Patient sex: M
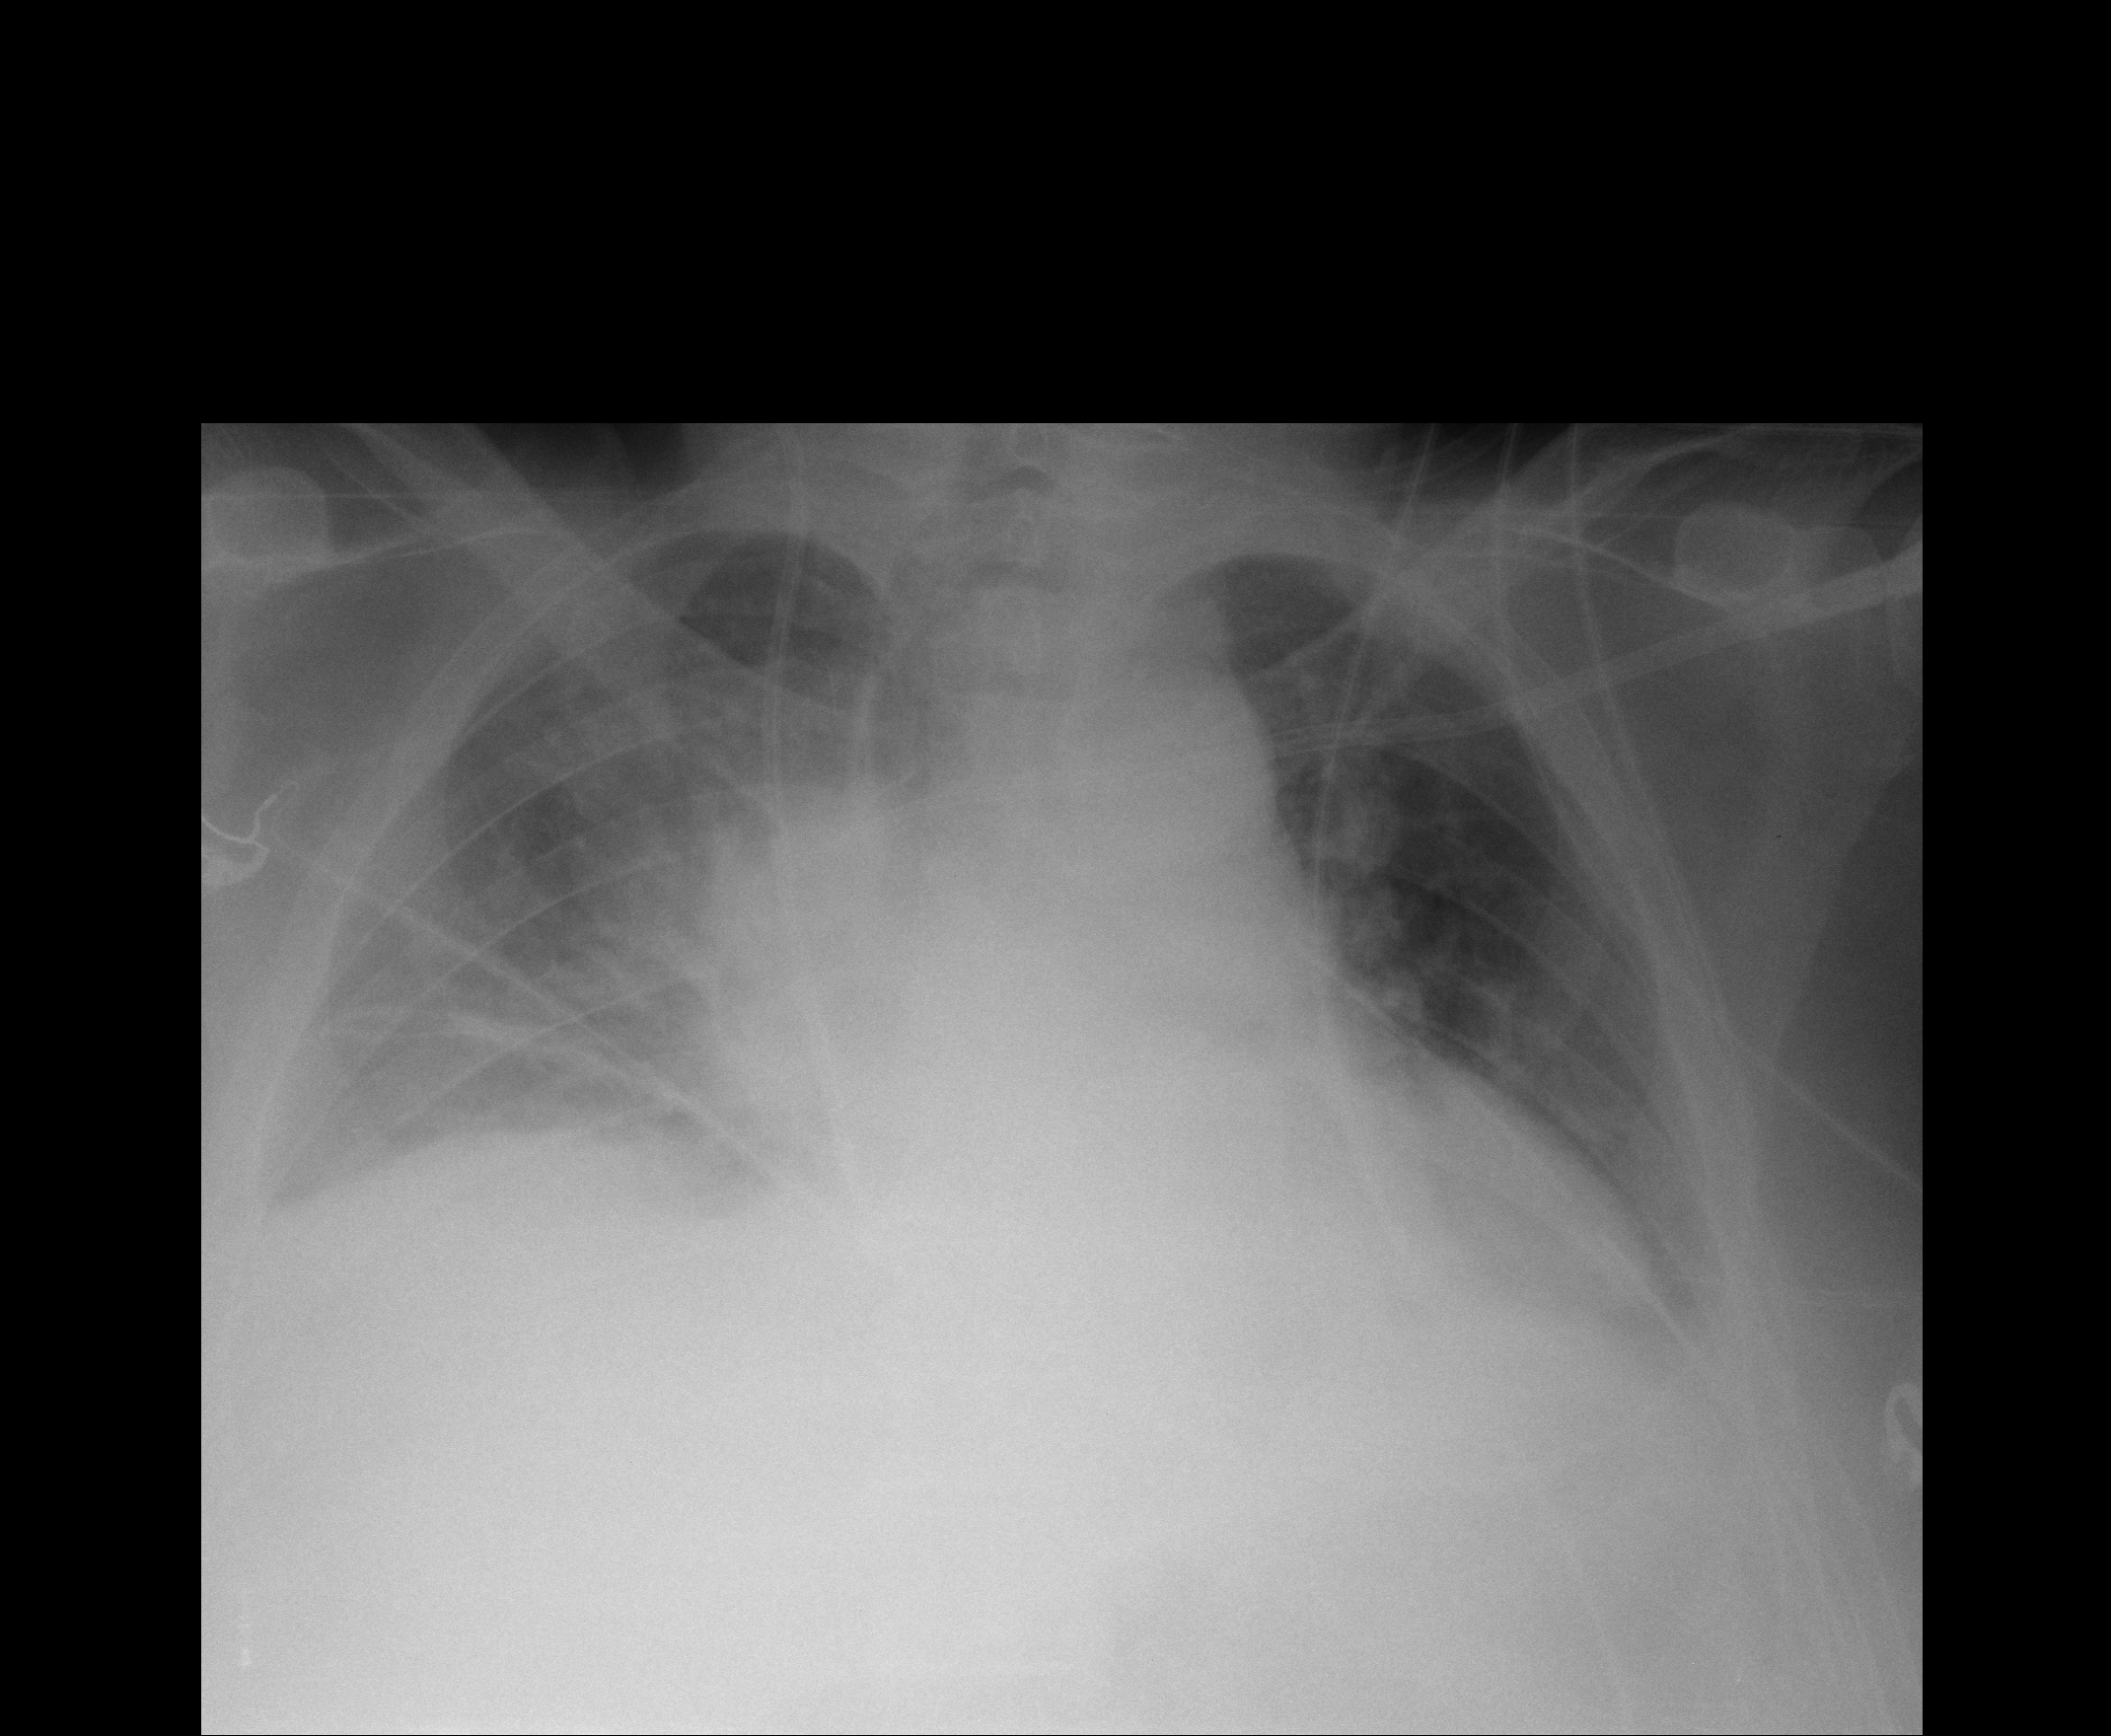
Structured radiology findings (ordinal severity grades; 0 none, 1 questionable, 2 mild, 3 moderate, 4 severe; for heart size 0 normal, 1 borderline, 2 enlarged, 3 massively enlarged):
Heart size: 0
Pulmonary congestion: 0
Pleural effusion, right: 2
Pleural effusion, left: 2
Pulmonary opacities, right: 0
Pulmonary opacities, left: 0
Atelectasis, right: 2
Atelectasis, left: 2